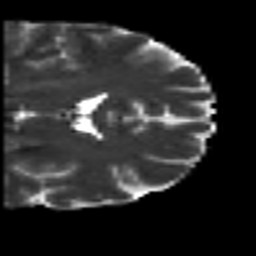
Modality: T2w
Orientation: coronal
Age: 29
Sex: male
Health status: healthy
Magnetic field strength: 3 T
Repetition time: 7 s
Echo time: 0.0926 s